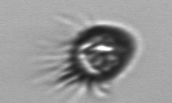
Label: Ciliophora